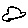
Label: cloud